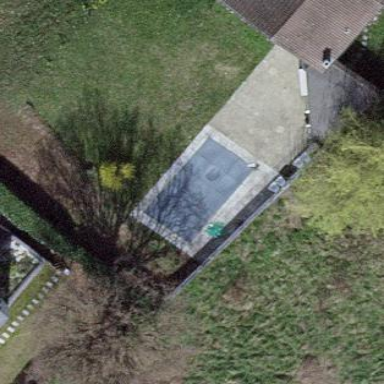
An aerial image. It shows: Swimming pool located in leisure land.